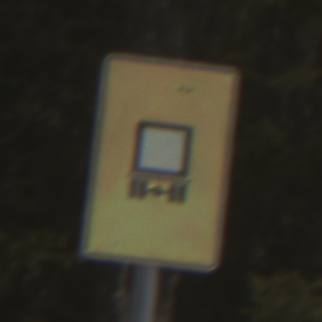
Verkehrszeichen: KennzeichnungspflichtigeFahrzeugeGefaehrlicheGueterOhnePfeilsymbol
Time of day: Midday
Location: Outdoor (Nature)
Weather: PartlyCloudy
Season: NotSpecified
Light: Natural